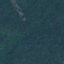
Land use / land cover: Forest